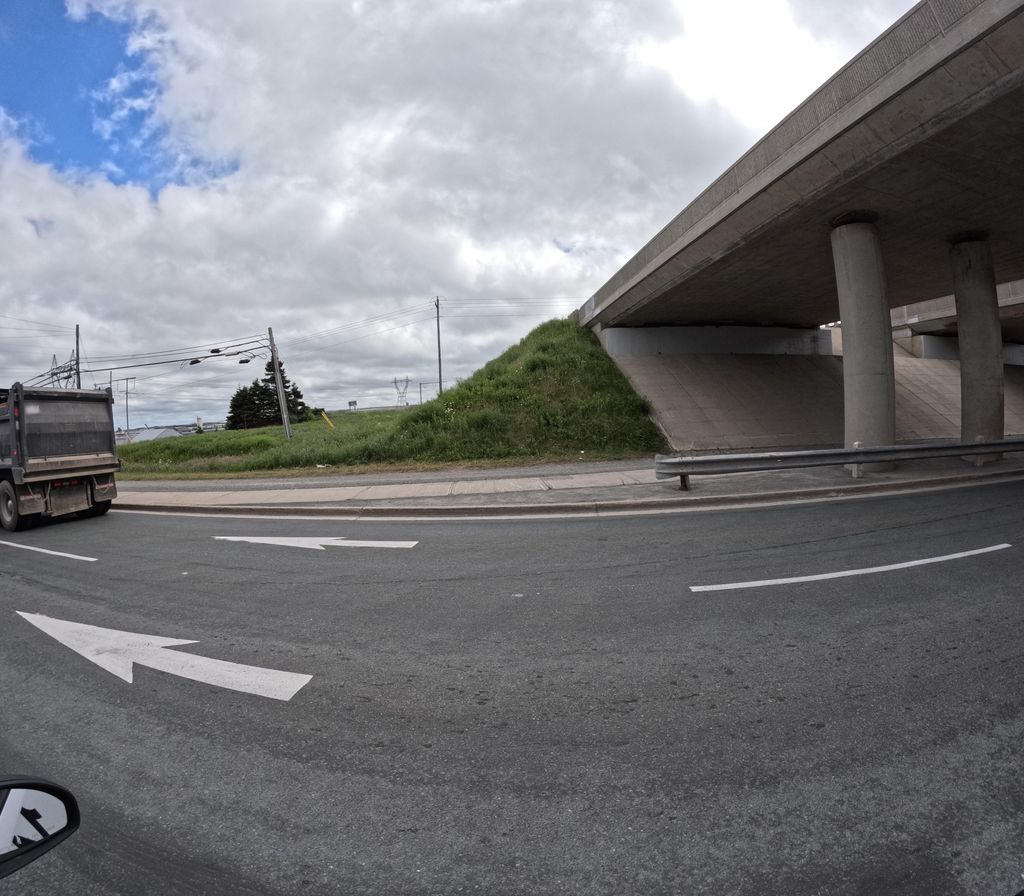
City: st_johns